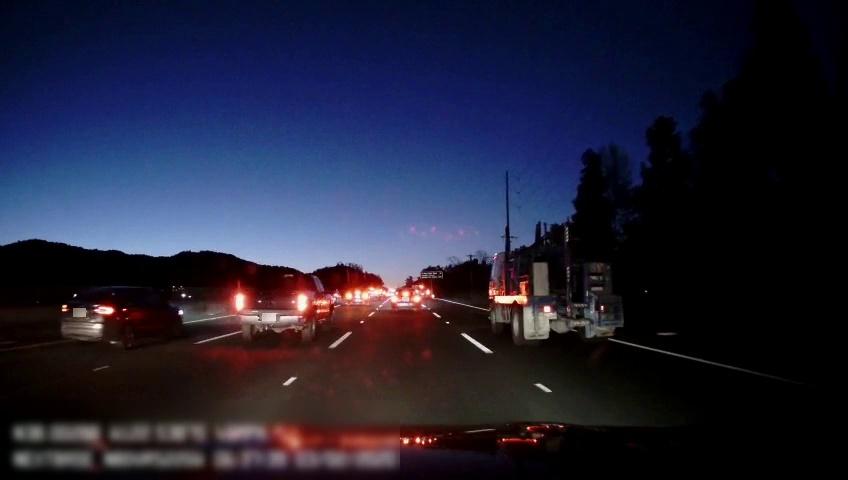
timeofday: Night
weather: Other
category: Drivable Space
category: Vehicles | Other LV
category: Vehicles | SUV
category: Vehicles | Truck
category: Vehicles | Car
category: Vehicles | Car
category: Vehicles | Car
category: Lanes | Alternate Lane
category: Lanes | Current Lane
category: Lanes | Current Lane
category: Lanes | Alternate Lane
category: Lanes | Alternate Lane
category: Traffic | Signs